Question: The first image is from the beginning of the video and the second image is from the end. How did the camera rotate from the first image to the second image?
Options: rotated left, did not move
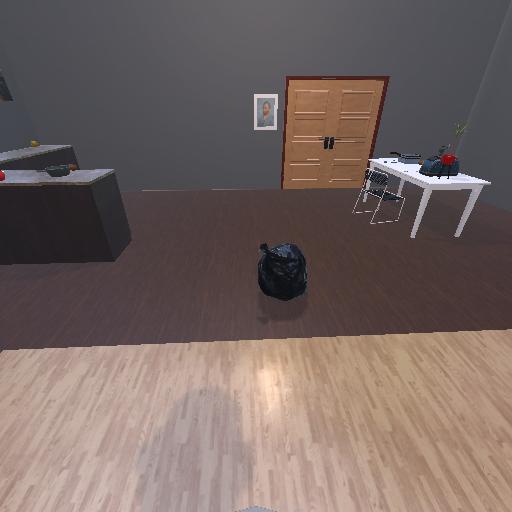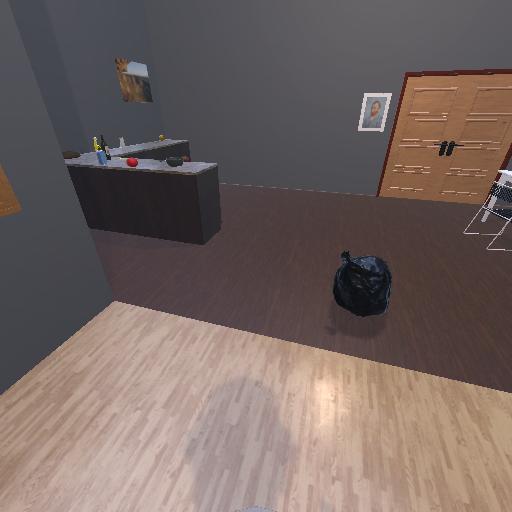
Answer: rotated left